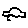
Label: car